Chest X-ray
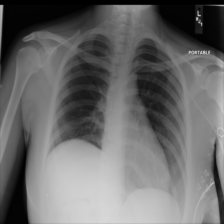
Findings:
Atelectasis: negative
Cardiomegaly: negative
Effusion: negative
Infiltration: negative
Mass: negative
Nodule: negative
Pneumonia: negative
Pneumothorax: negative
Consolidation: negative
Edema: negative
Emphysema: negative
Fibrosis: negative
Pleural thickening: negative
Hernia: negative